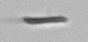
Label: fiber